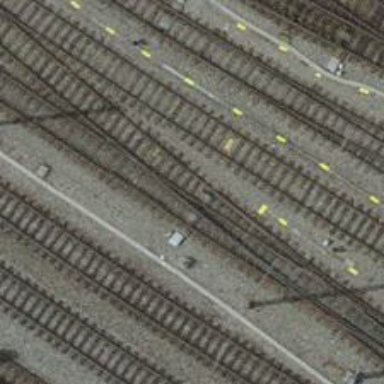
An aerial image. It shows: Rail siding with electrified tracks using contact line.